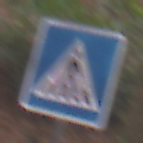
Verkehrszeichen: FussgaengerueberwegLinks
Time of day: Midday
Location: Outdoor (Nature)
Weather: Overcast
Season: Autumn
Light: Natural